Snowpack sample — Loveland Pass, Silver Plume, Colorado, USA (1/12/25, 11:40 AM MST)
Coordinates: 39.66, -105.88
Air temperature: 7 °F
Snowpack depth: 140 cm
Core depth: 10 cm
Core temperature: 41 °F
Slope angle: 11°, slope face: 30°
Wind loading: high
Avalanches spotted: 2
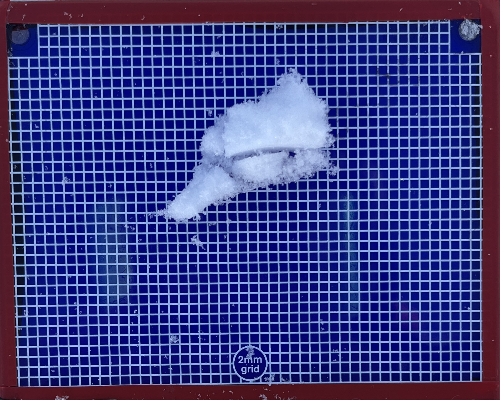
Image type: profile
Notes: Pilot using slightly modified coring method that took too large segment for snow profile picturing, advised not to use in higher level models. Two avalanche on south face nearby, partially cloudy with light snow in the last 24 hours. Lots of wind loading on eastern features.